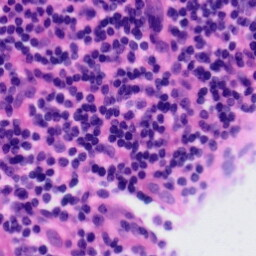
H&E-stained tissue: Tonsil